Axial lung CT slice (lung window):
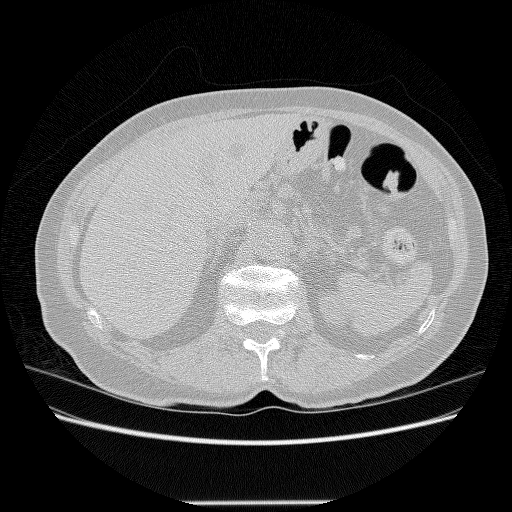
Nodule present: no